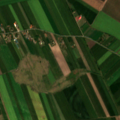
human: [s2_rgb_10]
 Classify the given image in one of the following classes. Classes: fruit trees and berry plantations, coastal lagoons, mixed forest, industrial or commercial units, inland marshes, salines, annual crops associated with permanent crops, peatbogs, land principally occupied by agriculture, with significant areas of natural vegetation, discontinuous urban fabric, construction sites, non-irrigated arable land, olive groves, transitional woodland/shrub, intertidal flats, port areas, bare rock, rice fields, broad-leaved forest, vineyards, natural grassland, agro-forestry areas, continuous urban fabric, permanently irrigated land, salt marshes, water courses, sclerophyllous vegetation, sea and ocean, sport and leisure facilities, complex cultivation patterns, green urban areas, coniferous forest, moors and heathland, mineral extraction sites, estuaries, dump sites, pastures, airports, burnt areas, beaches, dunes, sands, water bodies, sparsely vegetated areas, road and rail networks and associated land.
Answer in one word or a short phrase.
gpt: non-irrigated arable land, complex cultivation patterns